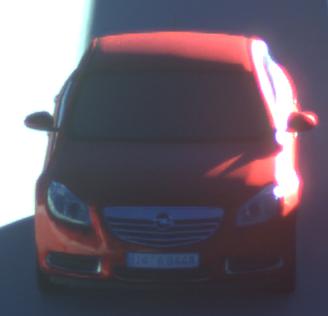
Make: Opel
Model: Insignia 1.6
Detailed model: Insignia (A) Notch Back
Model produced from: 2008/11
Model produced until: 2008/12
Doors: 4
Color: red
Road condition: dry road
Daytime: sunrise or sunset
Contrast: high contrast